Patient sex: M
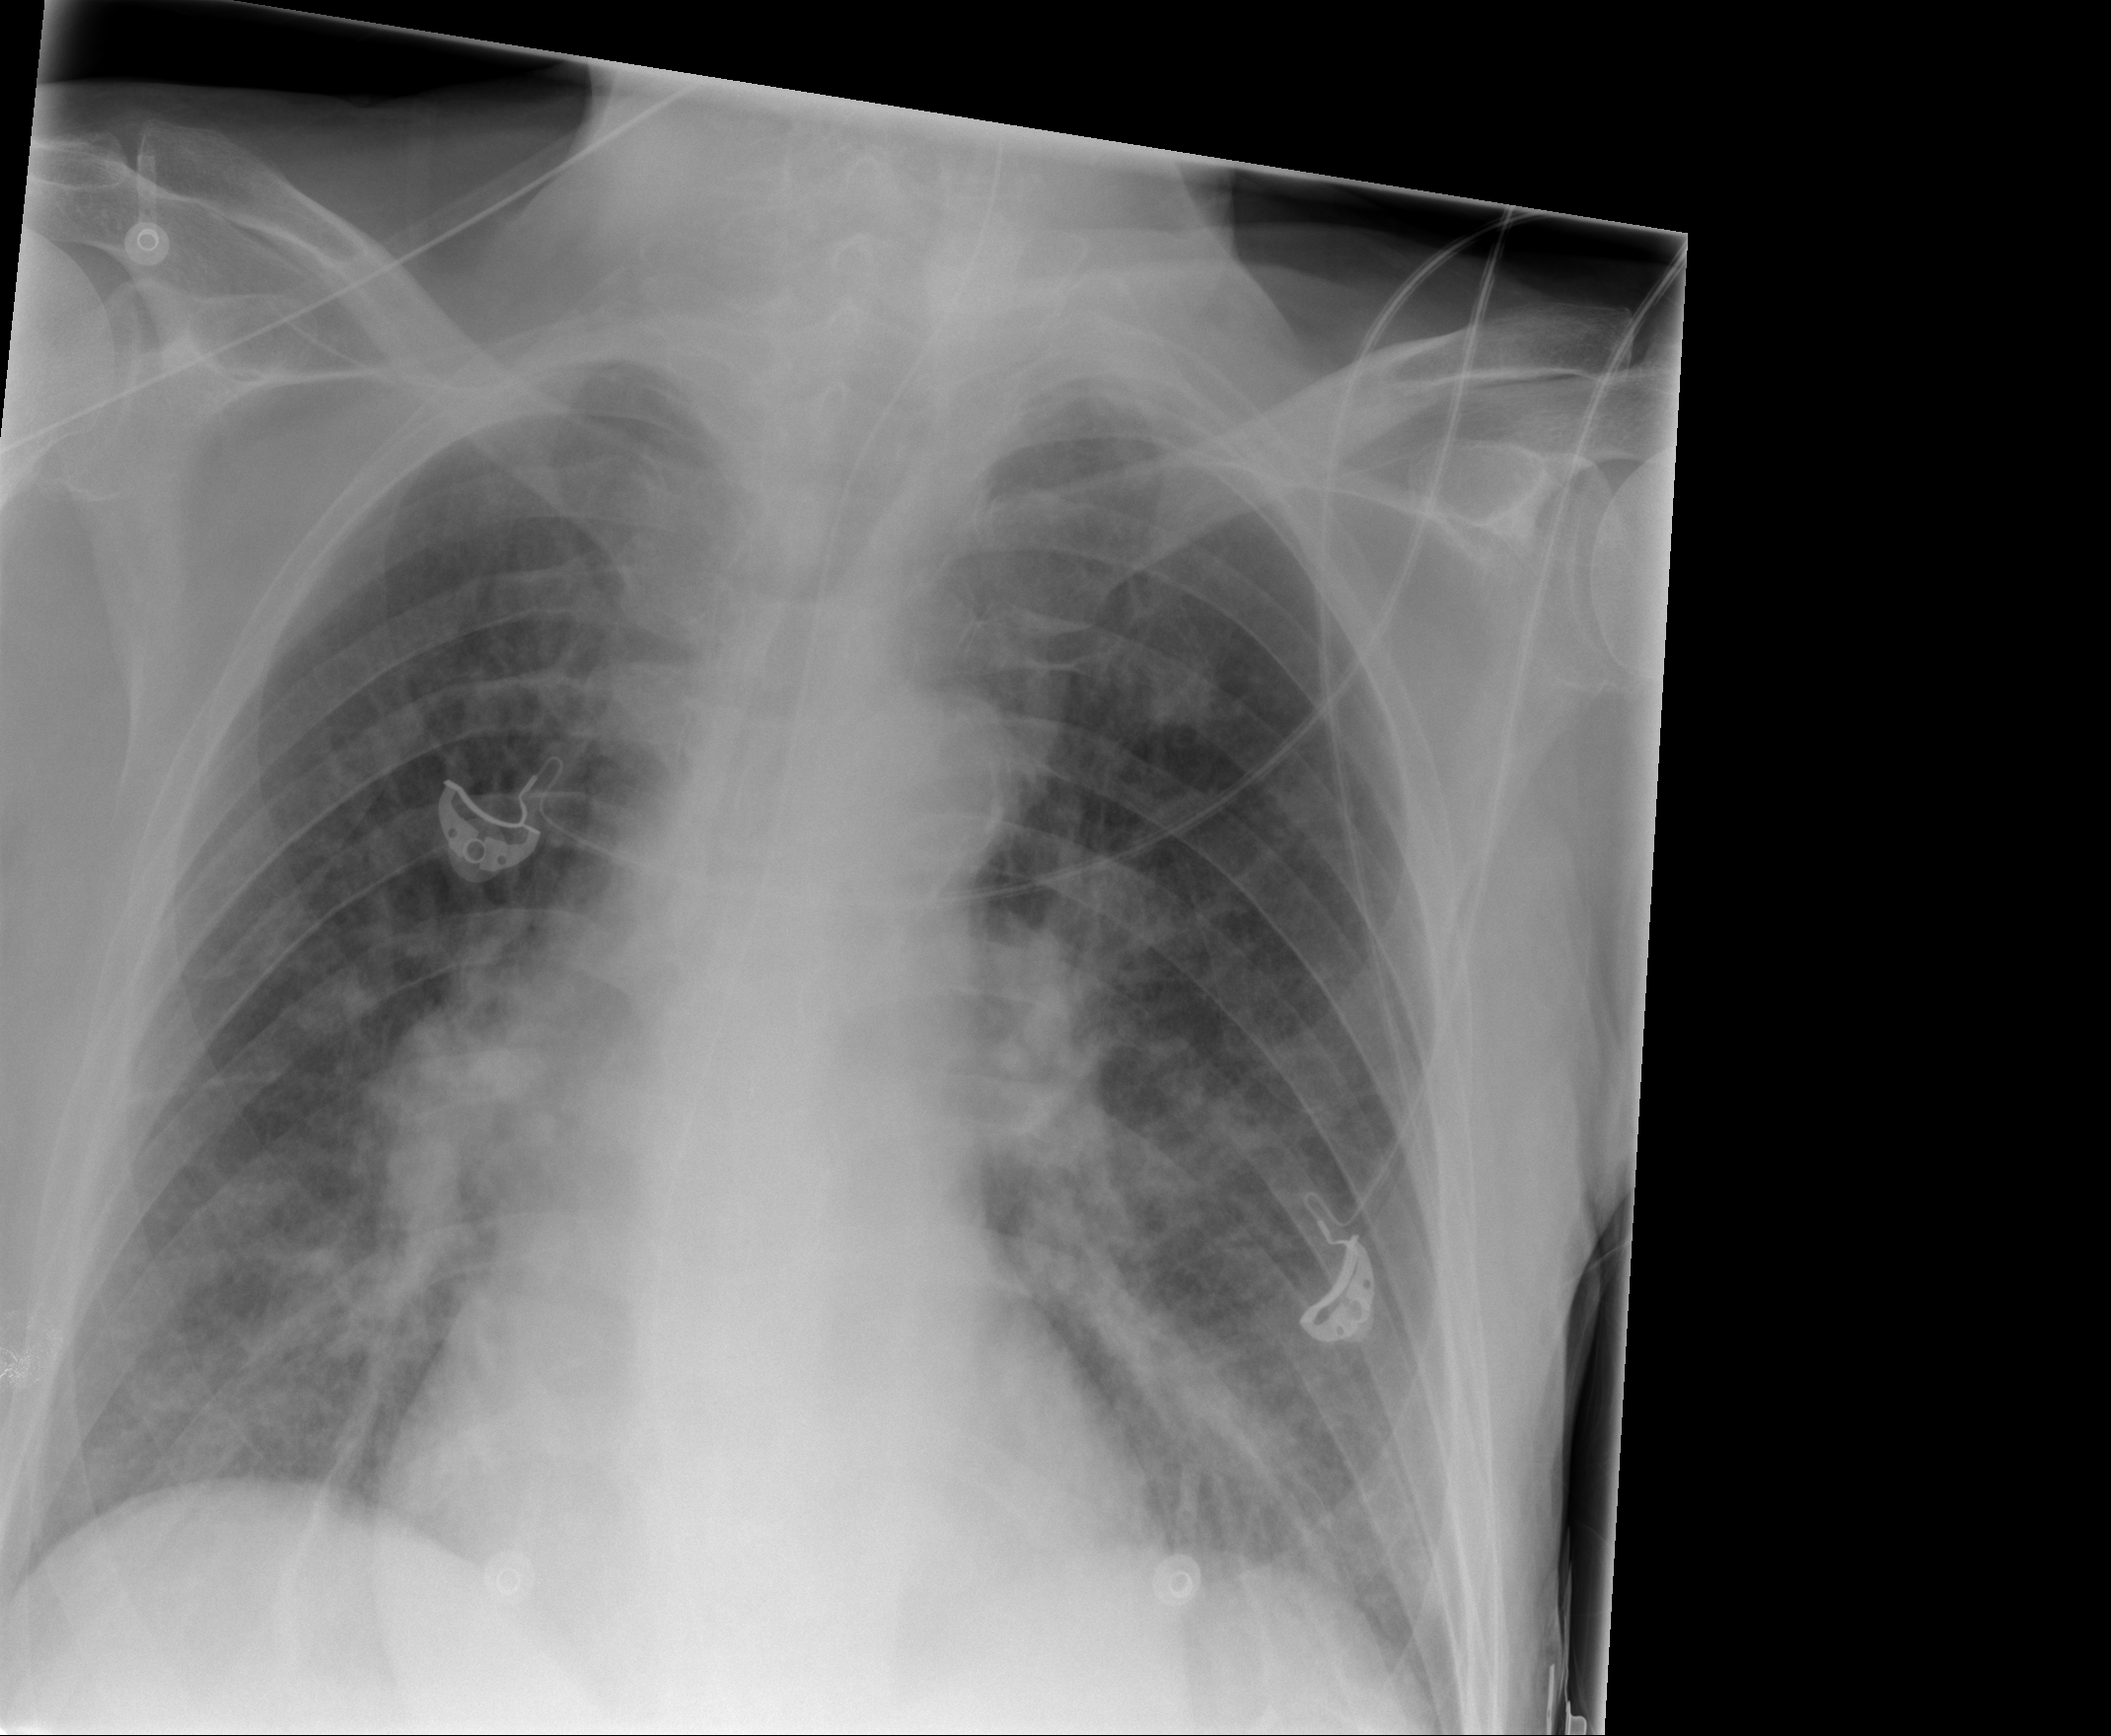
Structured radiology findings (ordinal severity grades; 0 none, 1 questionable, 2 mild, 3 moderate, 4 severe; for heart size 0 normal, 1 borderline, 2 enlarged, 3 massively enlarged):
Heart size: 1
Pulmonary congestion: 2
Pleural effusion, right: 0
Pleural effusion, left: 0
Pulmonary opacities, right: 2
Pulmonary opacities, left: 2
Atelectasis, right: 2
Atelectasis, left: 2